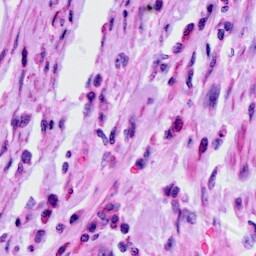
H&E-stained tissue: Cervix